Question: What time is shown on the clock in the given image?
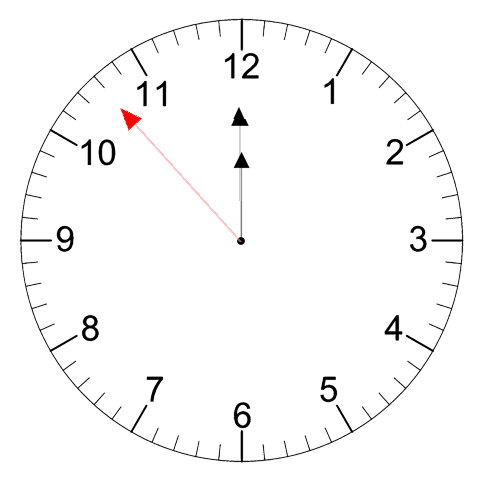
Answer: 11:59:53